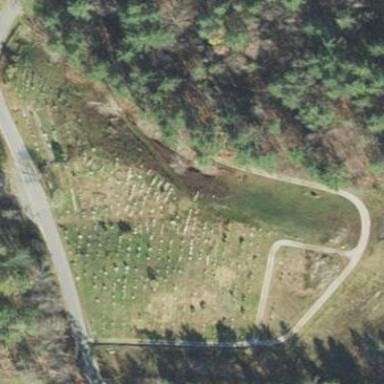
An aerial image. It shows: Grave yard.